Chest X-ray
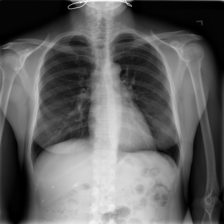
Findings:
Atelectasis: negative
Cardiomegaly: negative
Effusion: negative
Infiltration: positive
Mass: negative
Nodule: negative
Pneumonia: negative
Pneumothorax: negative
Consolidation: negative
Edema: negative
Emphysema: negative
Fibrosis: negative
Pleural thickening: negative
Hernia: negative